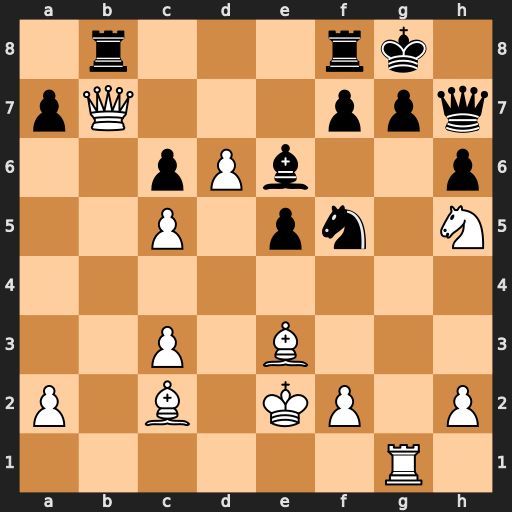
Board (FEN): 1r3rk1/pQ3ppq/2pPb2p/2P1pn1N/8/2P1B3/P1B1KP1P/6R1
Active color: w
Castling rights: -
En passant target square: -
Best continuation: Nf6+ Kh8 Nxh7